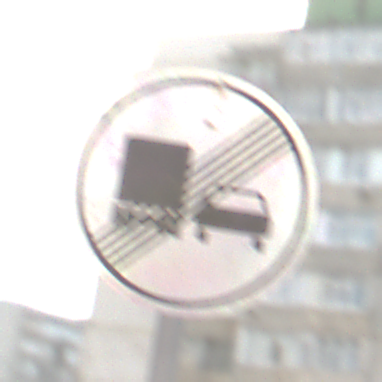
Verkehrszeichen: EndeUeberholverbotKraftfahrzeuge
Umgebung: Outdoor, Urban
Tageszeit: MorningAfternoon
Wetter: PartlyCloudy
Licht: Natural
Jahreszeit: NotSpecified
Kontrast: HighContrast